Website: bh-photo
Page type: payment
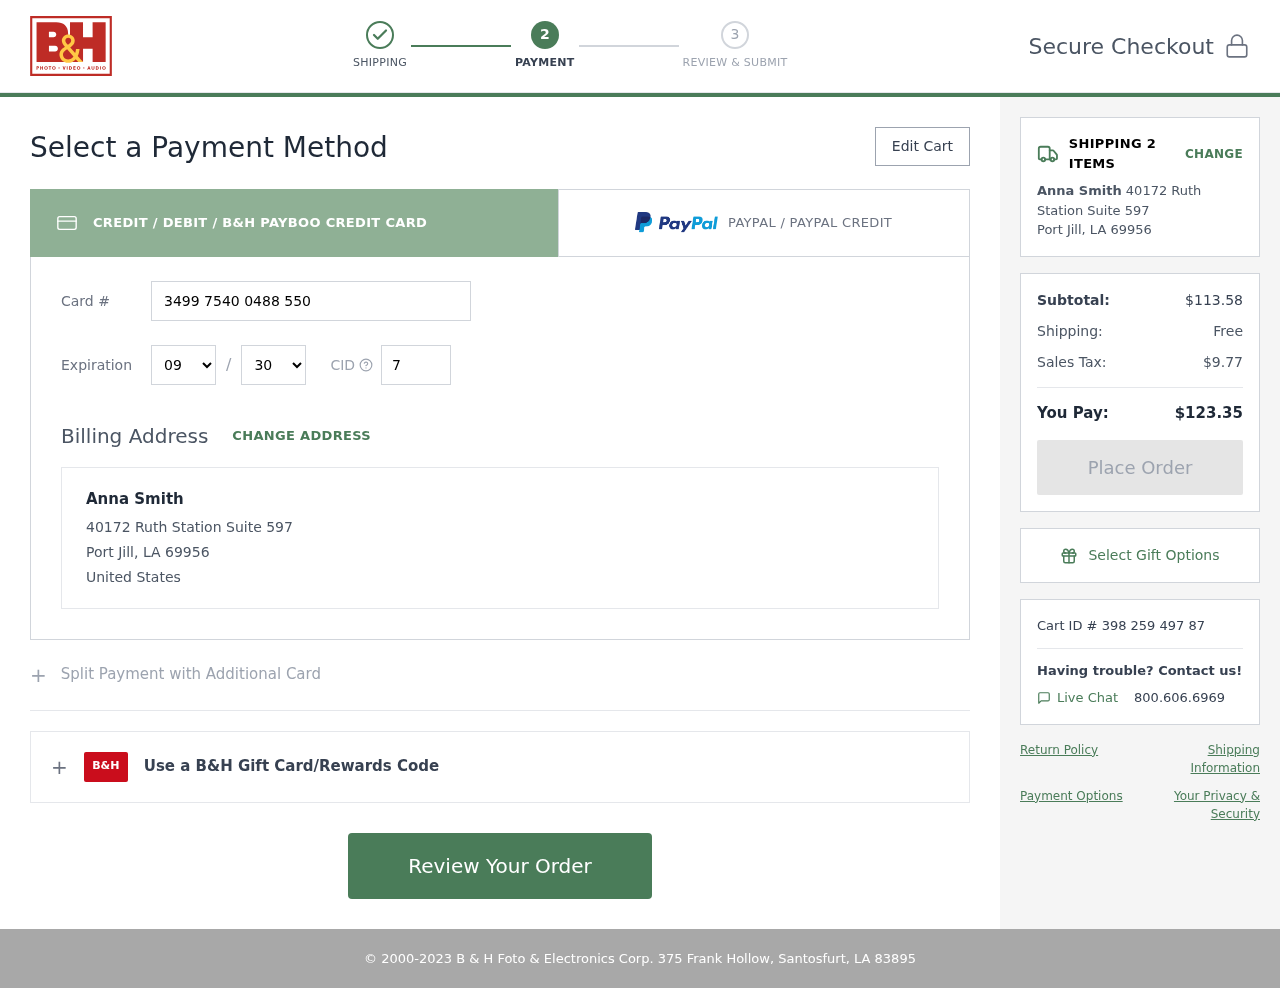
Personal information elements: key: PII_CARD_CVV
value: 7597
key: PII_CARD_EXPIRY_MONTH
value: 09
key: PII_CARD_EXPIRY_YEAR
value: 30
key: PII_CARD_NUMBER
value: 3499 7540 0488 550
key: PII_CITY_STATE_ZIP
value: Port Jill, LA 69956
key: PII_COUNTRY
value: United States
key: PII_FULLNAME
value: Anna Smith
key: PII_STREET
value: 40172 Ruth Station Suite 597
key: PII_FULLNAME2
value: Anna Smith
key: PII_STREET2
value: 40172 Ruth Station Suite 597
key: PII_CITY_STATE_ZIP2
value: Port Jill, LA 69956
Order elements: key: ORDER_NUM_ITEMS
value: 2
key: ORDER_SUBTOTAL
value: $113.58
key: ORDER_SHIPPING_COST
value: Free
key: ORDER_TAX
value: $9.77
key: ORDER_TOTAL
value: $123.35
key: ORDER_ID
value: Cart ID # 398 259 497 87